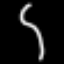
Label: squiggle